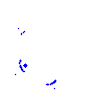
Particle: proton